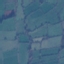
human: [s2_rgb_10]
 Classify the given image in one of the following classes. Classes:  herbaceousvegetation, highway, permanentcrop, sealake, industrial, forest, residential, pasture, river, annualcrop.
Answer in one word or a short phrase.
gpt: Pasture